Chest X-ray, PA view. Patient: 63 years old, sex M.
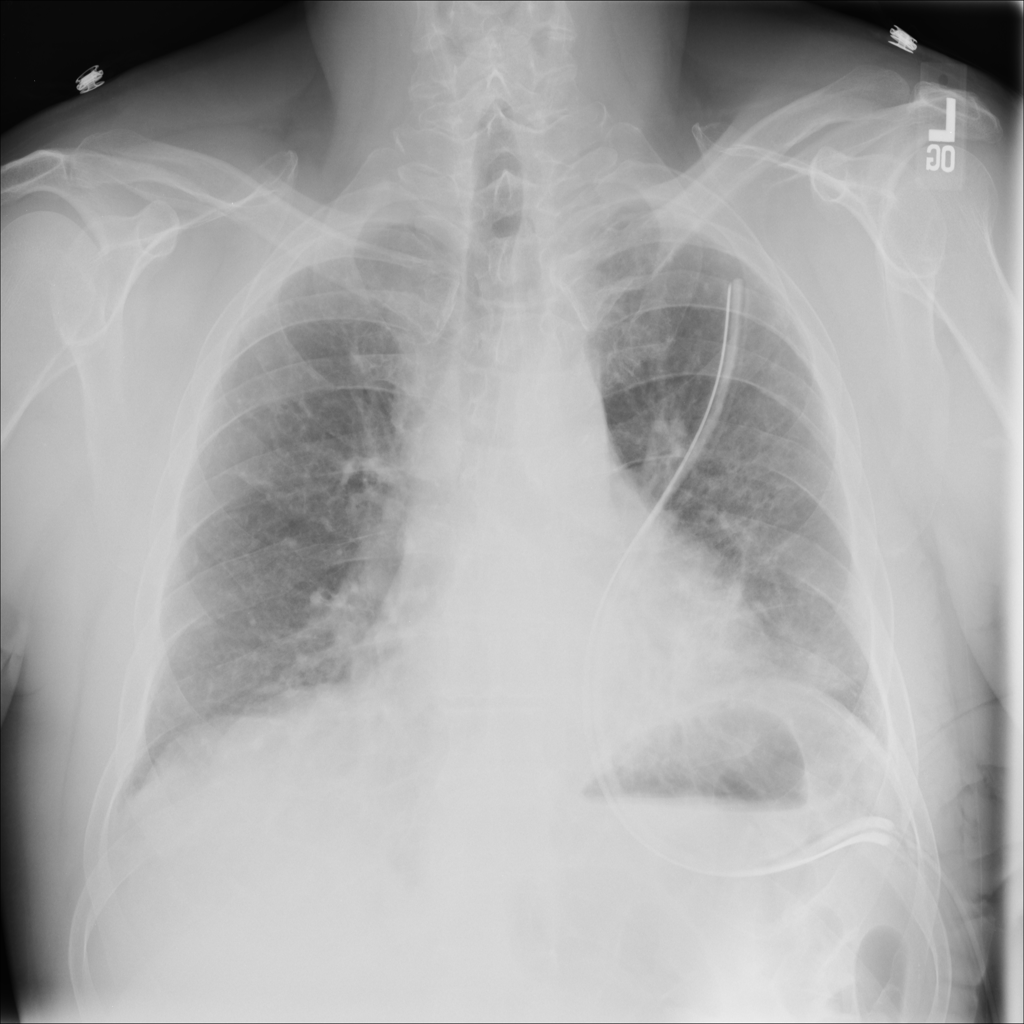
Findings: No Finding